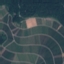
Land use / land cover class: PermanentCrop